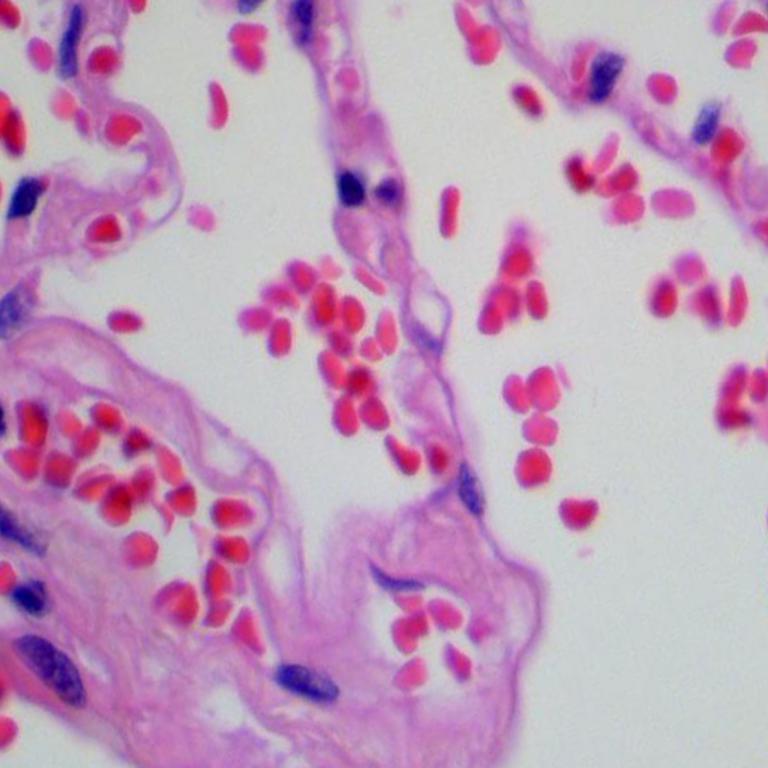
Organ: lung
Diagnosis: benign